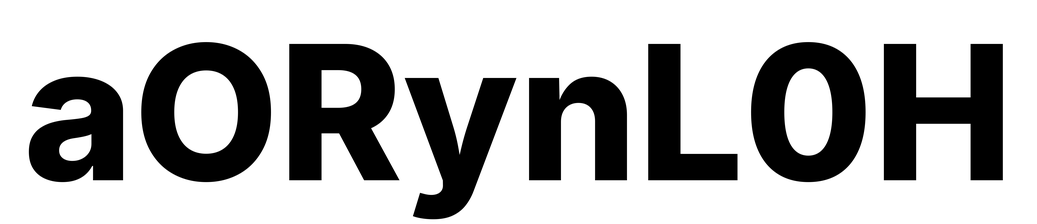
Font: Inter_ExtraBold